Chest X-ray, PA view. Patient: 74 years old, sex F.
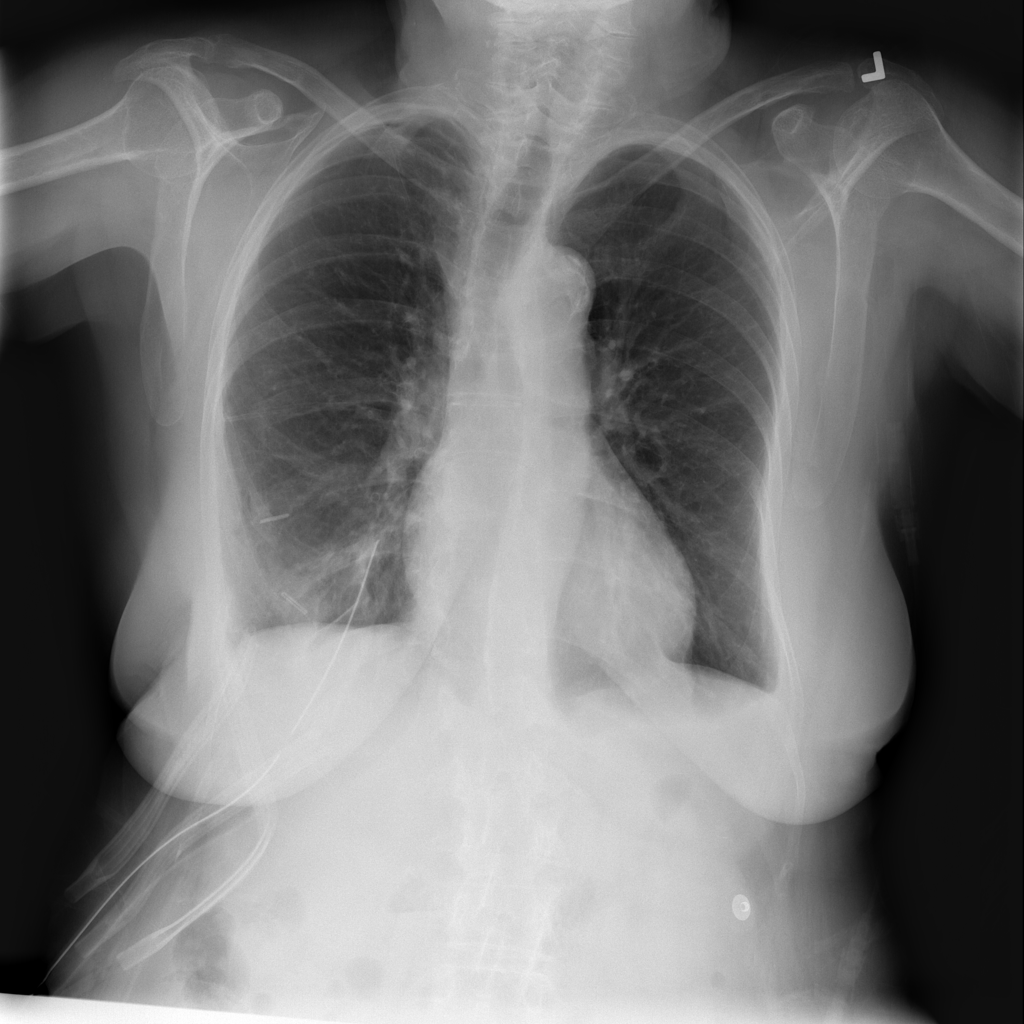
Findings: No Finding